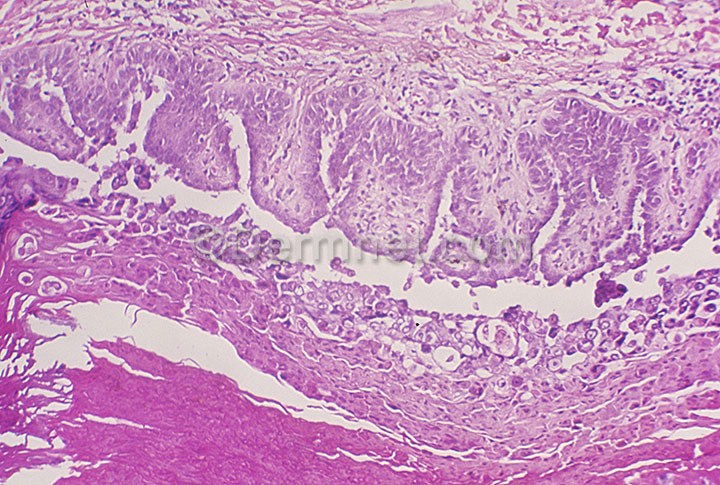
Disease: Bullous Disease Photos